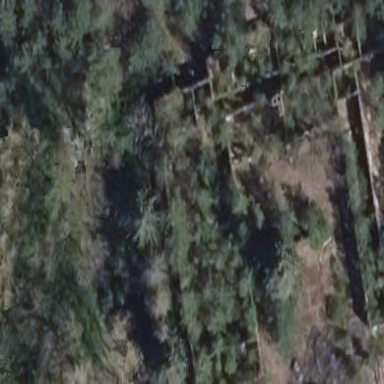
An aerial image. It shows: Mainly ruined historic ruins.